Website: lowes
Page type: billing-address
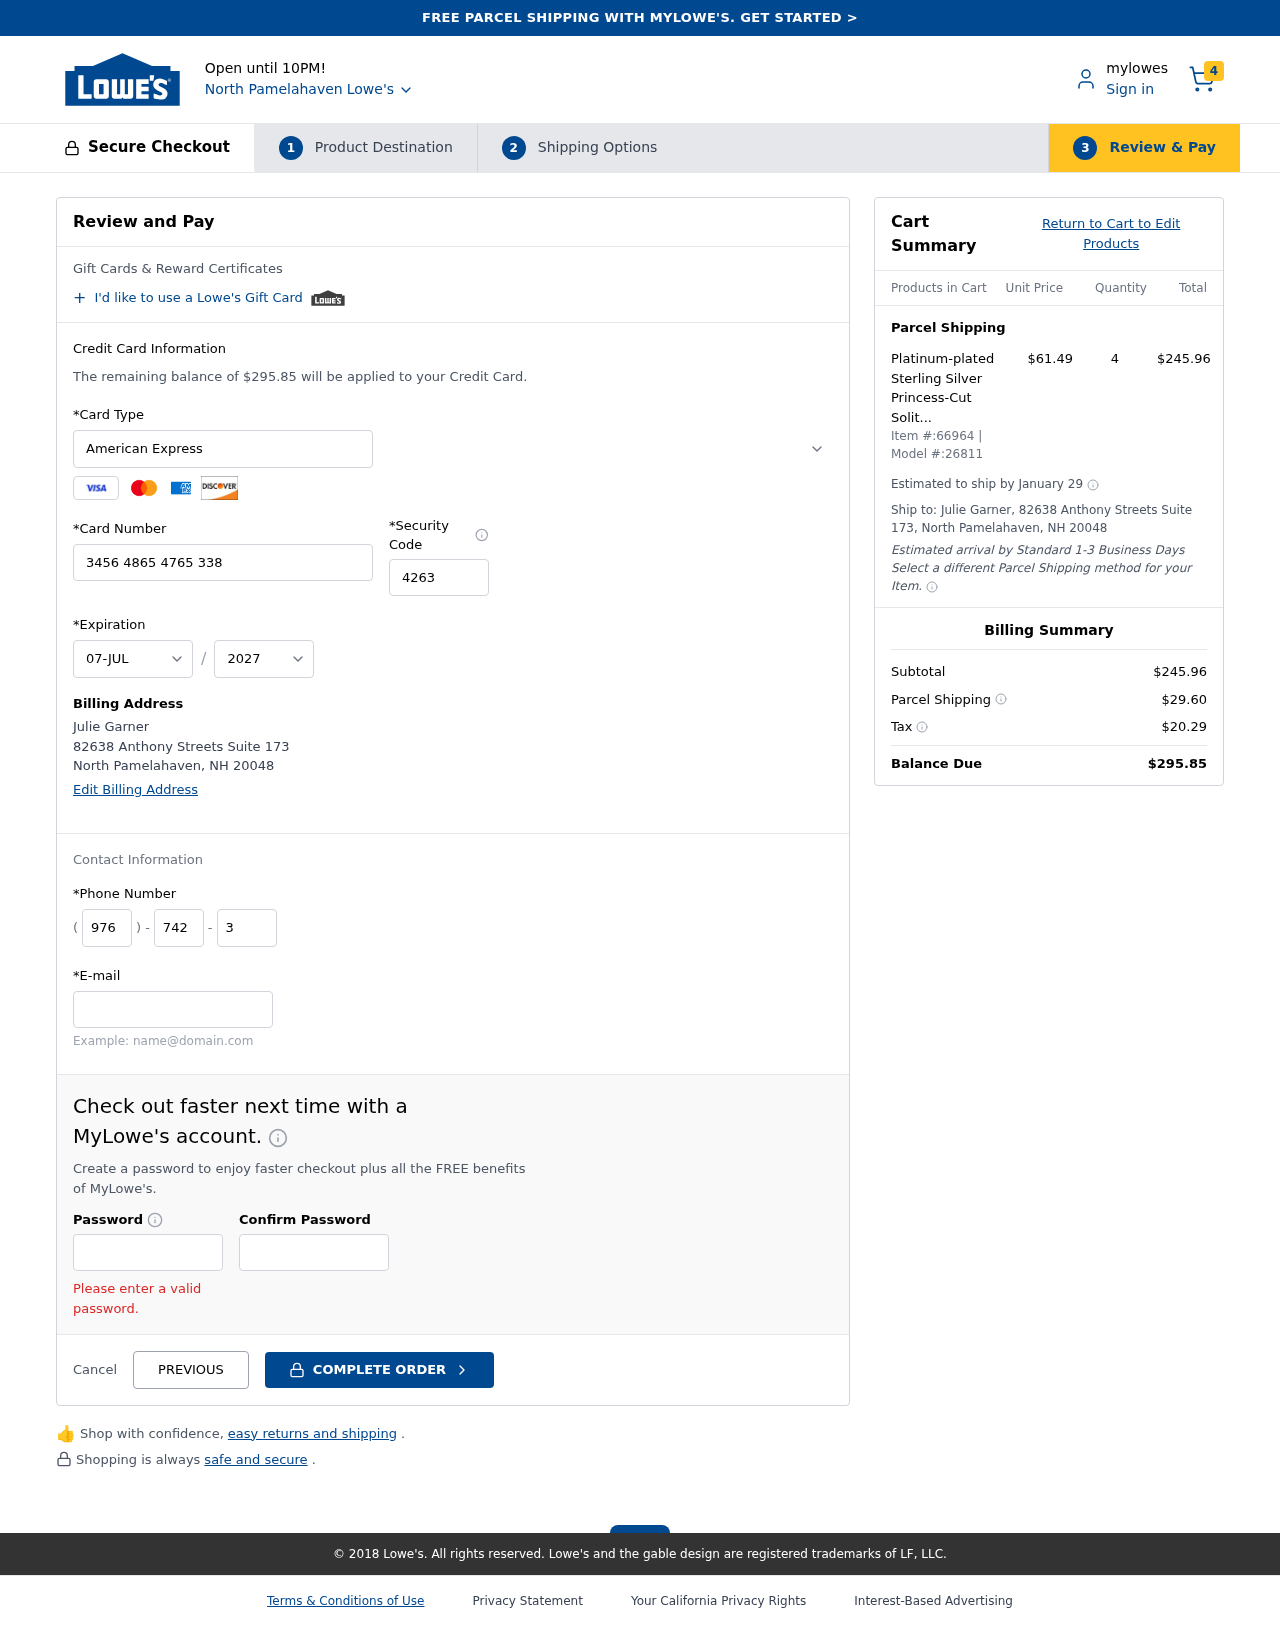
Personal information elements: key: PII_CARD_CVV
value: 4263
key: PII_CARD_EXPIRY_MONTH
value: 07
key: PII_CARD_EXPIRY_YEAR
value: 27
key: PII_CARD_NUMBER
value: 3456 4865 4765 338
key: PII_CARD_TYPE
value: American Express
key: PII_CITY
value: North Pamelahaven
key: PII_CITY_STATE_ZIP
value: North Pamelahaven, NH 20048
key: PII_EMAIL
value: julie_garner@gmail.com
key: PII_FULLNAME
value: Julie Garner
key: PII_PHONE_AREA
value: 976
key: PII_PHONE_PREFIX
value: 742
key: PII_PHONE_SUFFIX
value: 3192
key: PII_STREET
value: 82638 Anthony Streets Suite 173
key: PII_FULLNAME2
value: Julie Garner
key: PII_STATE_ABBR
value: NH
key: PII_POSTCODE
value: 20048
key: PII_POSTCODE_FULL
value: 20048
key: PII_CITY_STATE
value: North Pamelahaven, NH
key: PII_POSTCODE_NUMERIC
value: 20048
Product elements: key: PRODUCT1_NAME
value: Platinum-plated Sterling Silver Princess-Cut Solitaire Ring made with Swarovski Zirconia (3 cttw), S
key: PRODUCT1_PRICE
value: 61.49
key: PRODUCT1_QUANTITY
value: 4
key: PRODUCT_ITEM_NUMBER
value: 66964
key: PRODUCT_MODEL_NUMBER
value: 26811
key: PRODUCT1_LINE_TOTAL
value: $245.96
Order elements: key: ORDER_NUM_ITEMS
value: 4
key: ORDER_TOTAL
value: $295.85
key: ORDER_SHIPPING_DATE
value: January 29
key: ORDER_SUBTOTAL
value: $245.96
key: ORDER_SHIPPING_COST
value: $29.60
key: ORDER_TAX
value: $20.29